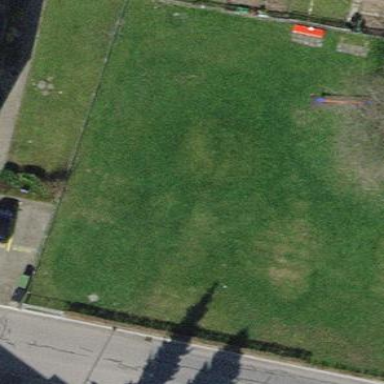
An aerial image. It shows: Playground area for leisure activities on the land.